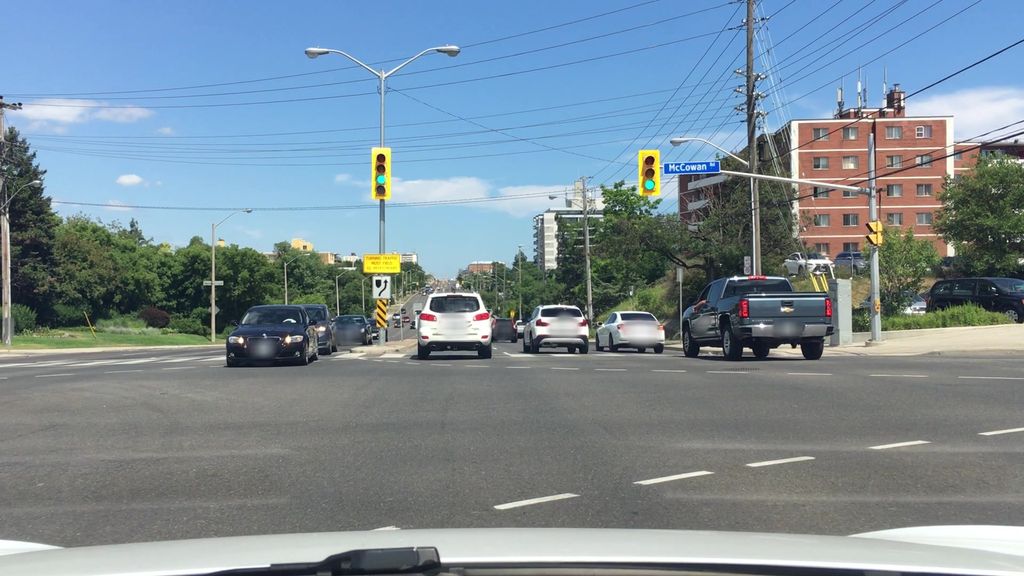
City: toronto